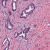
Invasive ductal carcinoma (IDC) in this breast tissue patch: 1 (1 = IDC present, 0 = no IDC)